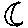
Label: moon